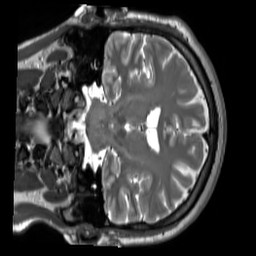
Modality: T2w
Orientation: coronal
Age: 29
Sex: male
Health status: ill
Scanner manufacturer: siemens
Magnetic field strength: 3 T
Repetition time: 2.8 s
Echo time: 0.326 s